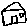
Label: house